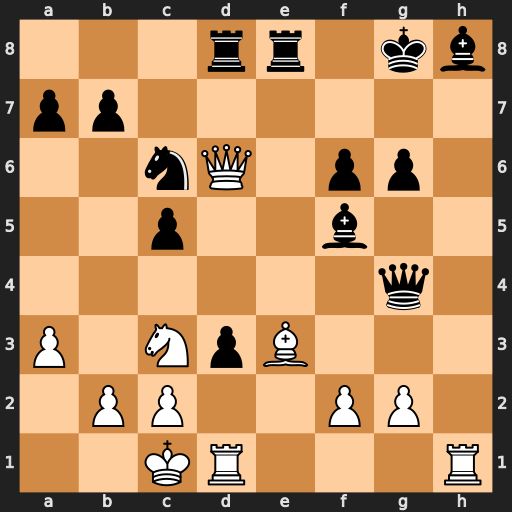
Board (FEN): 3rr1kb/pp6/2nQ1pp1/2p2b2/6q1/P1NpB3/1PP2PP1/2KR3R
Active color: w
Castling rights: -
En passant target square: -
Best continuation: Rxh8+ Kxh8 Qxf6+ Kg8 Rh1 d2+ Bxd2